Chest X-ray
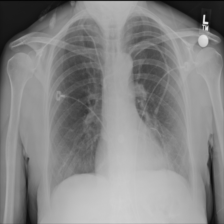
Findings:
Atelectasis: negative
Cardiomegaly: negative
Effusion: negative
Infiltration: negative
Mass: negative
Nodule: negative
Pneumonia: negative
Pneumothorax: negative
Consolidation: negative
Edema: negative
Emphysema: negative
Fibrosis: negative
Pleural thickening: negative
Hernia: negative